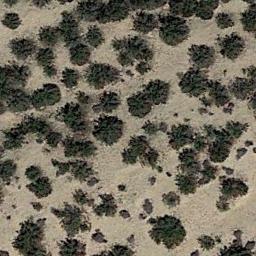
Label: chaparral